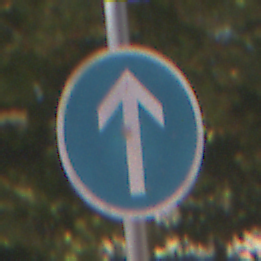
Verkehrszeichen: VorgeschriebeneFahrtrichtungGeradeaus
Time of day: MorningAfternoon
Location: Outdoor (Nature)
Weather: Clear
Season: Summer
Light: Natural